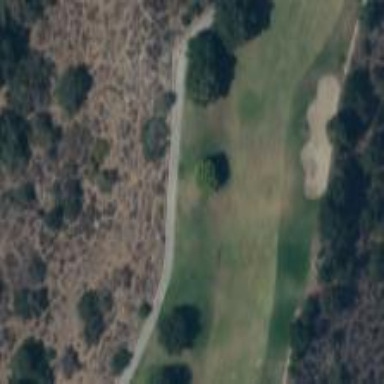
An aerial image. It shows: Golf fairway surrounded by grass.